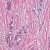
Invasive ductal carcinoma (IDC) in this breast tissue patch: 1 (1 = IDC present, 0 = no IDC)